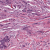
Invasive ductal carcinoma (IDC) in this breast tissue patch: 1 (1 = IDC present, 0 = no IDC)